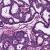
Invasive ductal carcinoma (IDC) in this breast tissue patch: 1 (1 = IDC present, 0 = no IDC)